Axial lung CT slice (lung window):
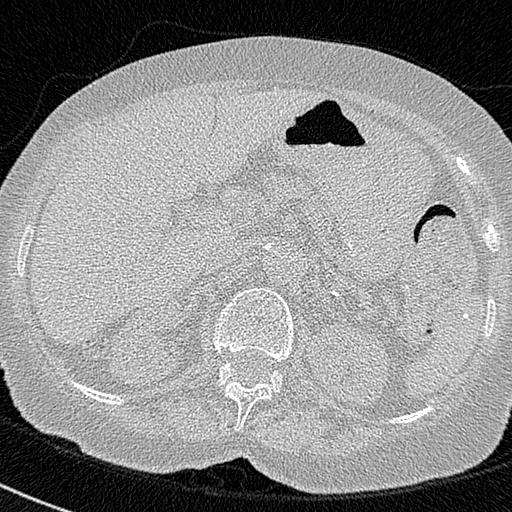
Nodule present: no